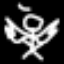
Label: angel